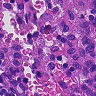
Metastatic tissue present: no